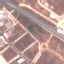
Land use / land cover: Highway